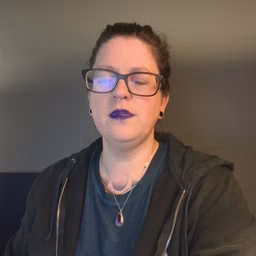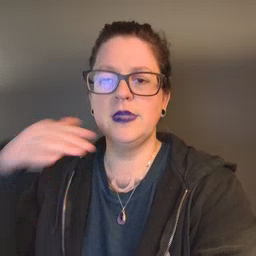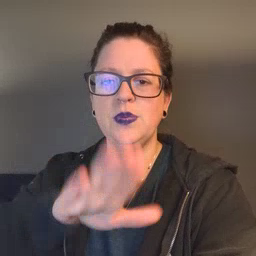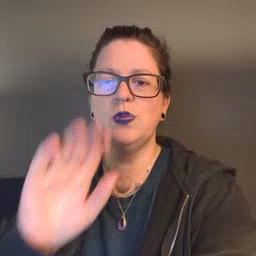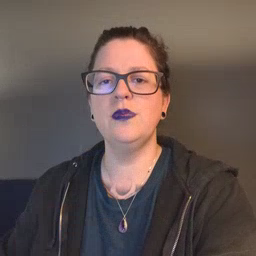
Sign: into